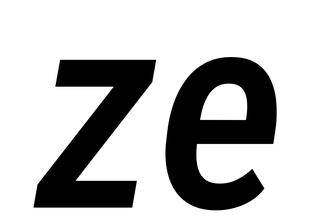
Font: Roboto-Italic_Condensed_Medium_Italic